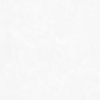
Label: not_dusty